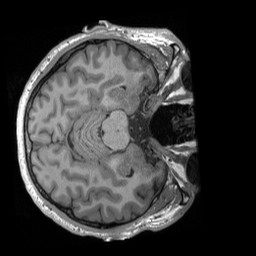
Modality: T1w
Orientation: axial
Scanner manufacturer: siemens
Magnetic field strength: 3 T
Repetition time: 2.4 s
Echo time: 0.00224 s